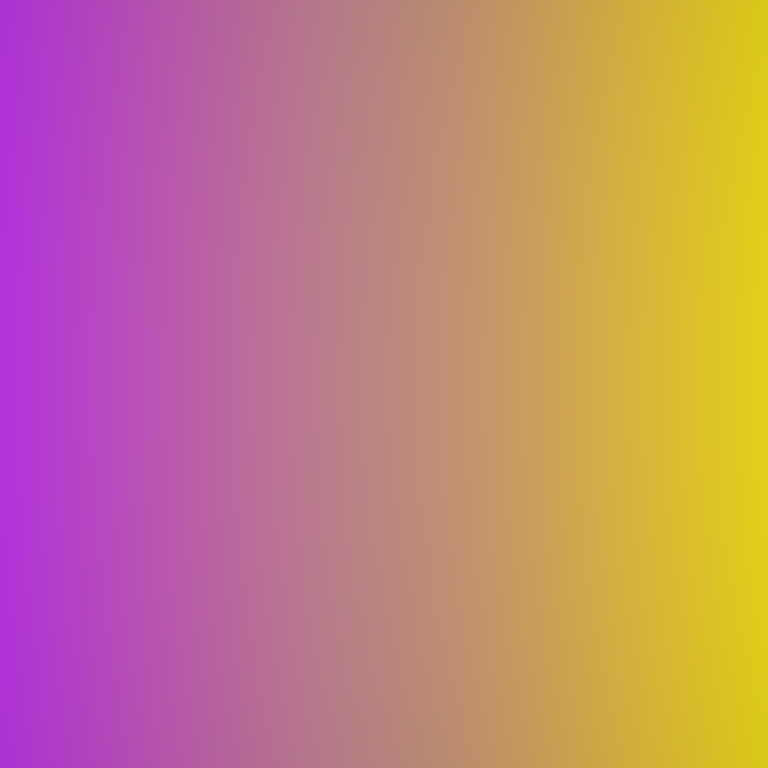
Abstract light effect, smooth gradient from violet to yellow, serene atmosphere, soft blend, no room, no furniture, no objects.